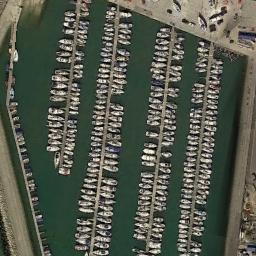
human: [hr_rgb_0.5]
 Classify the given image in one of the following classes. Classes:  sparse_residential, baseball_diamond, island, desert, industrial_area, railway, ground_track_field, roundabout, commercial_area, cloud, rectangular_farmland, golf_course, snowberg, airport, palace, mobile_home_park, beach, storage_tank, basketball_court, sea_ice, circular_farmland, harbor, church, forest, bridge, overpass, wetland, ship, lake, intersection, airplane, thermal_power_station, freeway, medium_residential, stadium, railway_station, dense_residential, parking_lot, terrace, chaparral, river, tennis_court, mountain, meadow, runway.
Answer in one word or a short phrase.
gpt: harbor